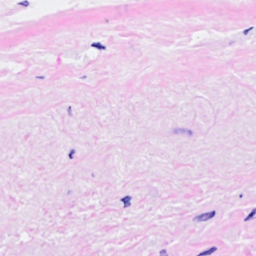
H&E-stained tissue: Breast